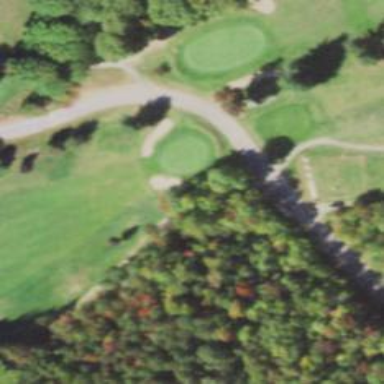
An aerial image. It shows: Golf cartpath that is also road path.